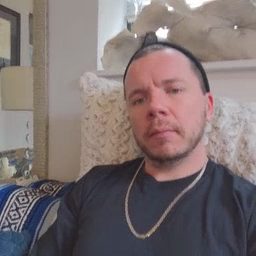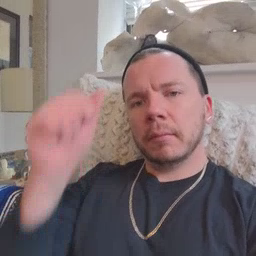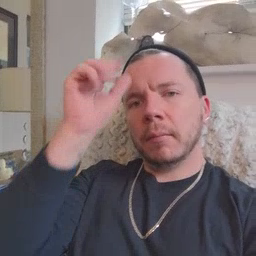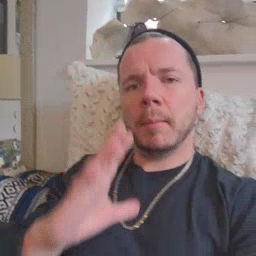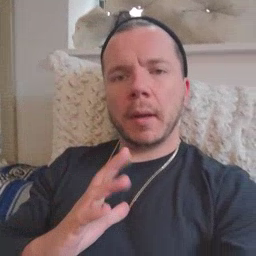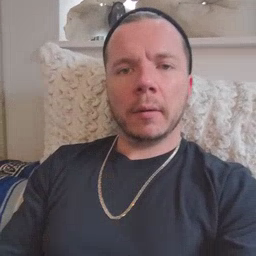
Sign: man